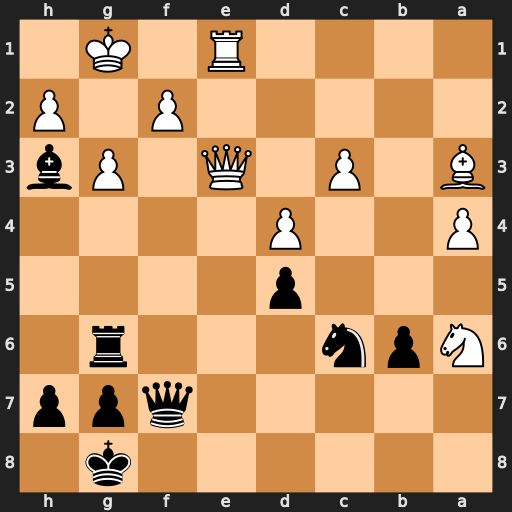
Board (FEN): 6k1/5qpp/Npn3r1/3p4/P2P4/B1P1Q1Pb/5P1P/4R1K1
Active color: b
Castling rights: -
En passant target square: -
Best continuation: Re6 Qxe6 Bxe6